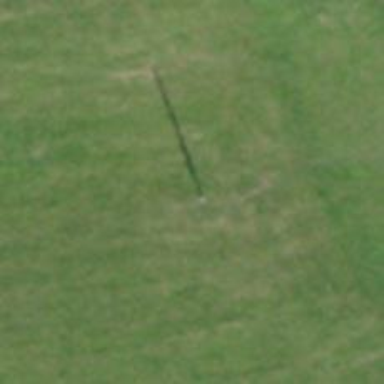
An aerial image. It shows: Minor power line.